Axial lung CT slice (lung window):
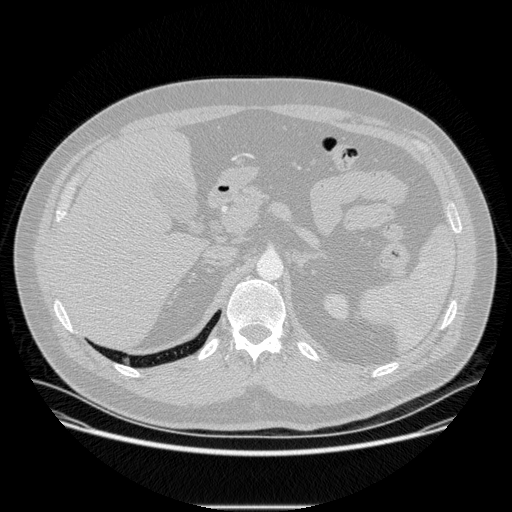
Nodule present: no